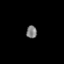
Tissue: skin
Cell type: Epithelial cells
Senescence score: 0.2439
Nuclear area (px): 130
Mean DAPI intensity: 125.477